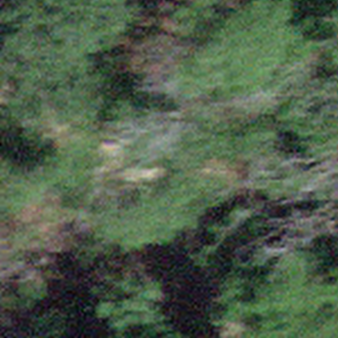
Label: other